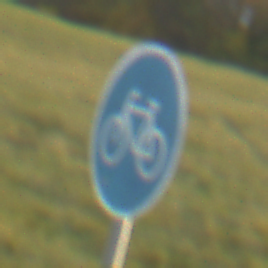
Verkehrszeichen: Radweg
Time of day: SunriseSunset
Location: Outdoor (Nature)
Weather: PartlyCloudy
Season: NotSpecified
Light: Natural